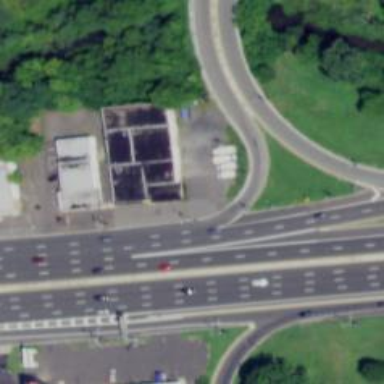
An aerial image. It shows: Trunk highway.